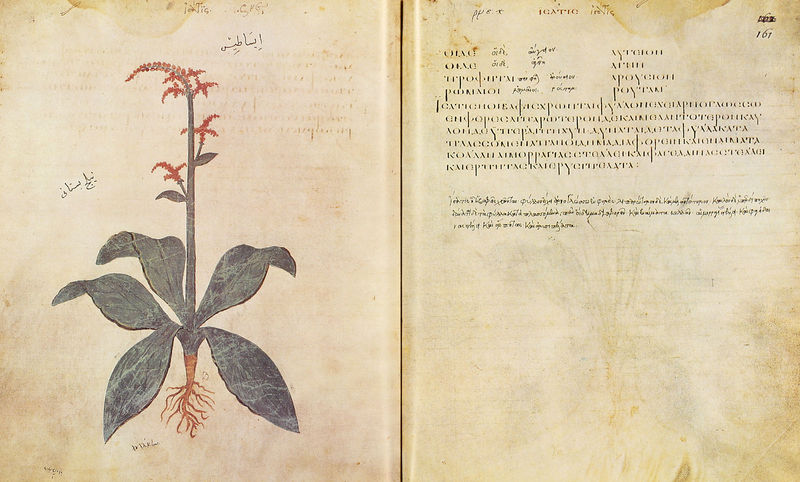
Titel: Wiener Dioskurides
Institution: Wien, Österreichische Nationalbibliothek
Schlagwörter: blätter, grün, blume, skizze, blüte, rot, malerei, alt, blatt, pflanze, pflanzen, schrift, papier, schriftzeichen, buch, wurzel, illustration, text, buchseite, pergament, arabisch, botanik, handschrift, notiz, red, buchmalerei, doppelseite, lexikon, flower, paginierung, green, leaves, plant, roots, botany, botanical